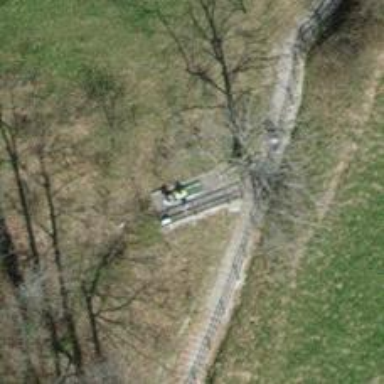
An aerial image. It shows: Bench.